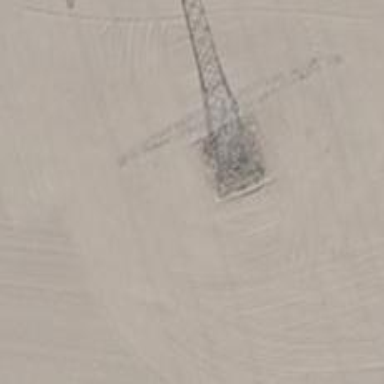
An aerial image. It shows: Power tower.